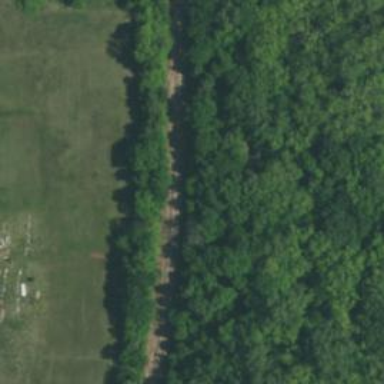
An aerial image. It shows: Railway track.